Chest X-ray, AP view. Patient: 50 years old, sex M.
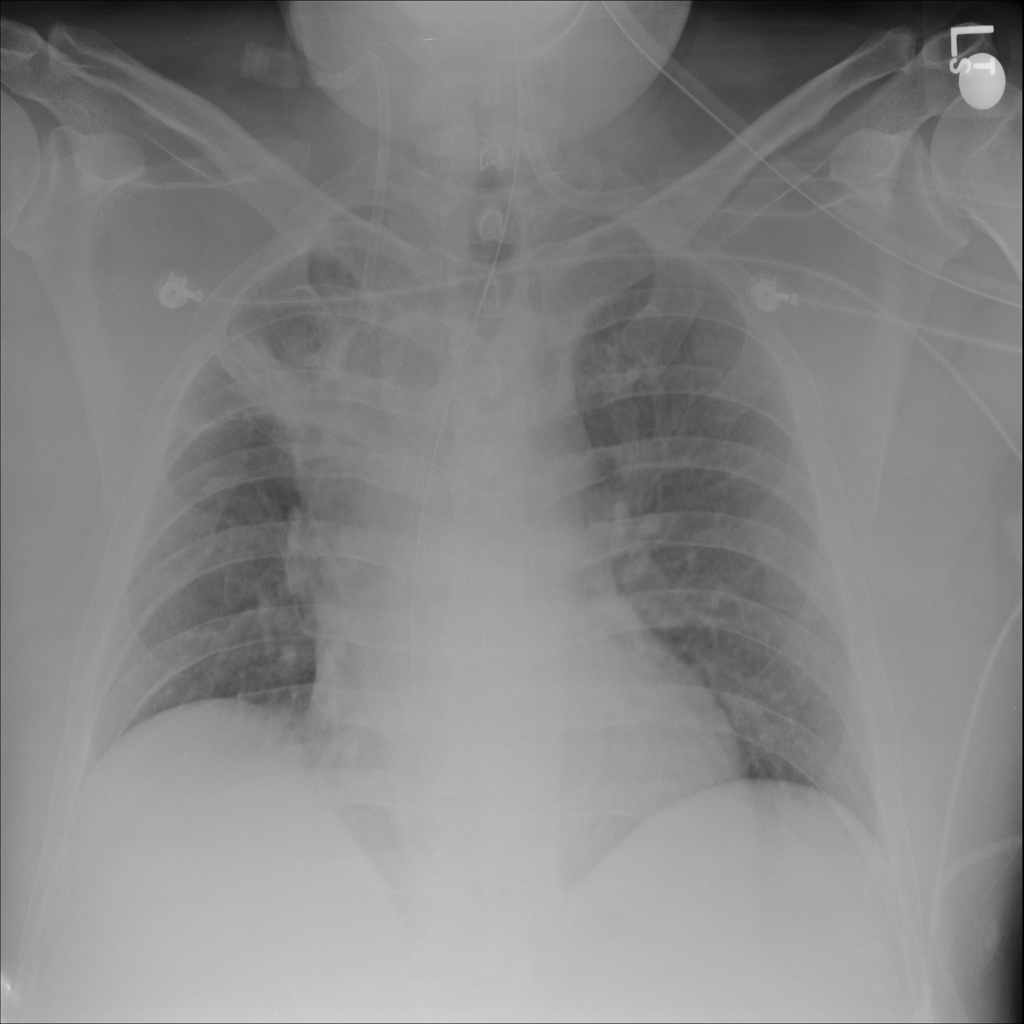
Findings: No Finding